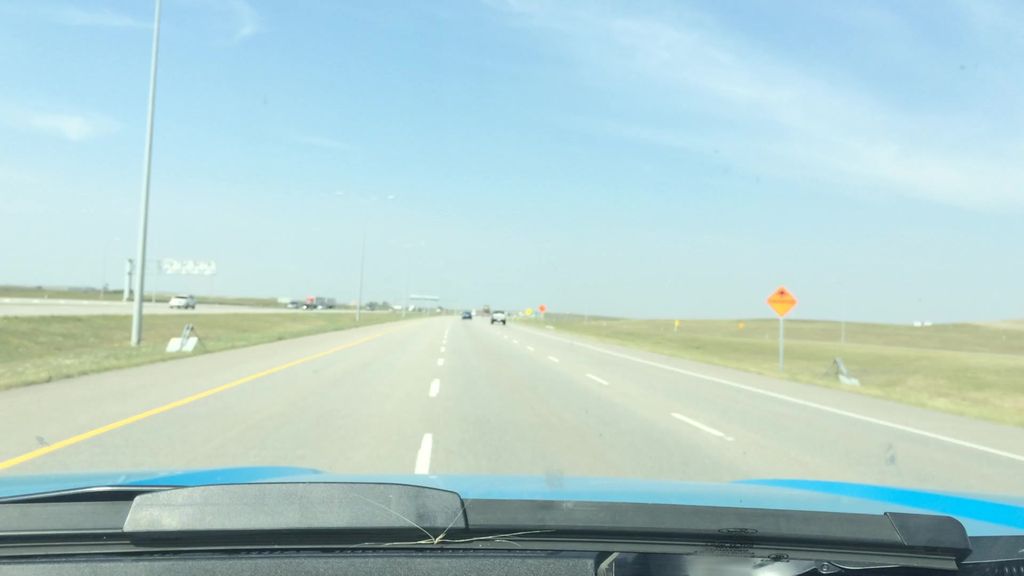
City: calgary